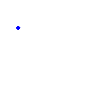
Particle: kaon